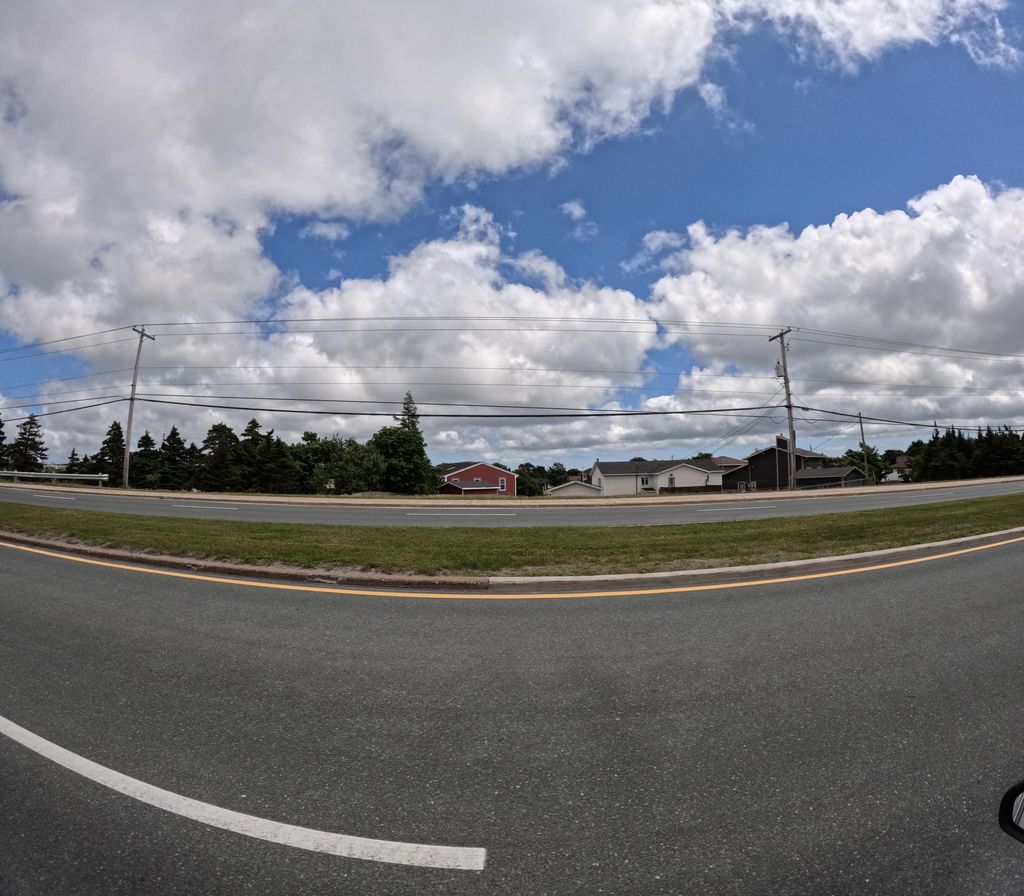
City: st_johns